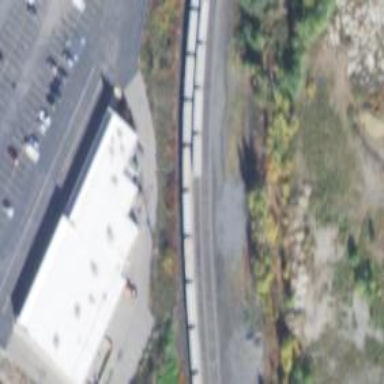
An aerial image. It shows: Railway siding for service.